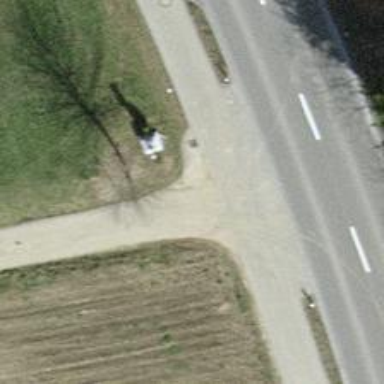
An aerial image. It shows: Historic wayside cross.